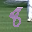
Label: 8